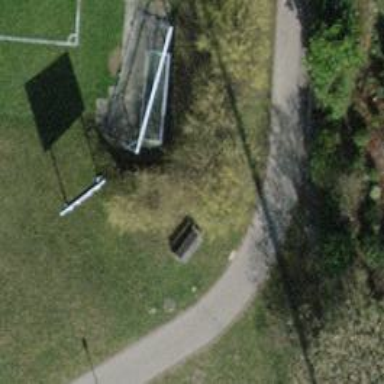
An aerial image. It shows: Bench for seating.